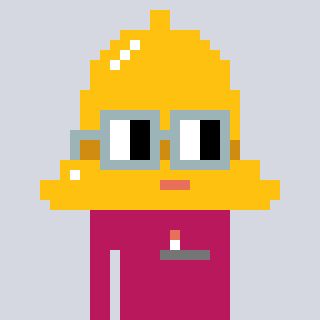
a pixel art character with square dark gray glasses, a bell-shaped head and a darkpink-colored body on a cool background